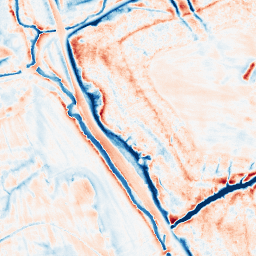
Category: edge_preserving
Decomposition family: anisotropic_diffusion
Decomposition parameters: iterations: 50
kappa: 50
gamma: 0.2
Upsampling method: bicubic_16x
Upsampling parameters: scale: 16
Upsampling scale: 16